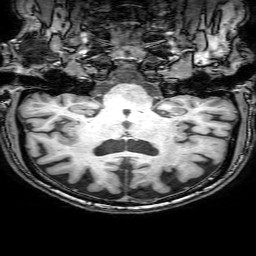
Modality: T1w
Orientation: sagittal
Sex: male
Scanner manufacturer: philips
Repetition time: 0.008139 s
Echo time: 0.00373 s